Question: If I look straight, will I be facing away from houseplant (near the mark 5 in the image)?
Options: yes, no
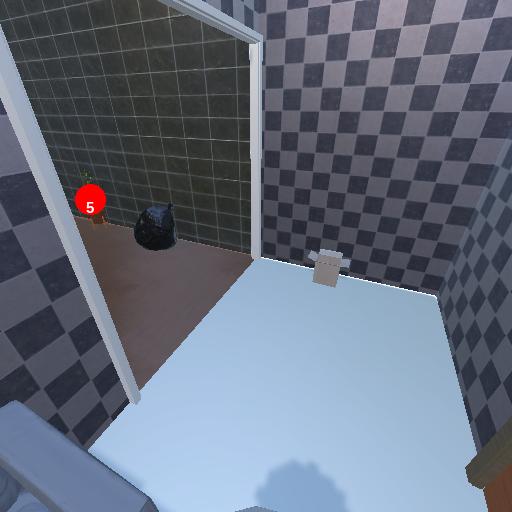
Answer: yes